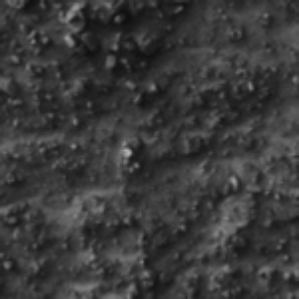
Label: frost